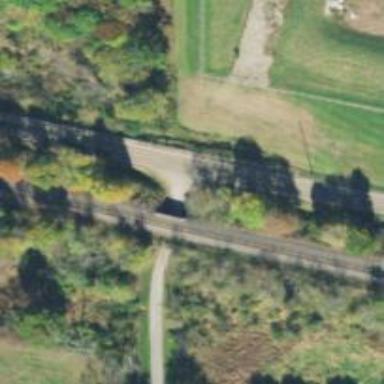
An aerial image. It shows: Railway bridge.